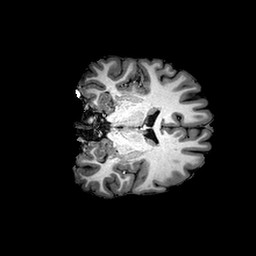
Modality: T1w
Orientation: coronal